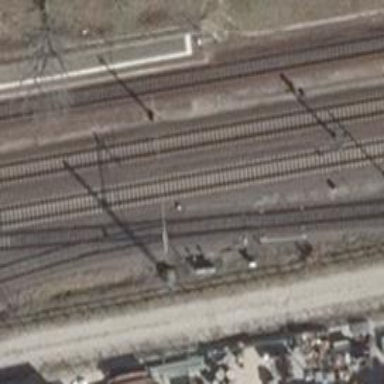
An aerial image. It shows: Railway switch.